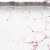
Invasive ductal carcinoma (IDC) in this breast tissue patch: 0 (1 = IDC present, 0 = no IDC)